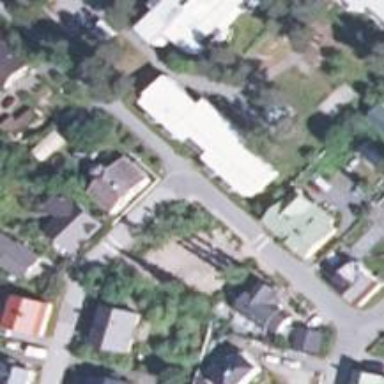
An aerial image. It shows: Alleyway designated as service road.